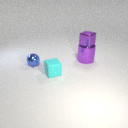
small cyan rubber cube to the left of large purple metal cylinder